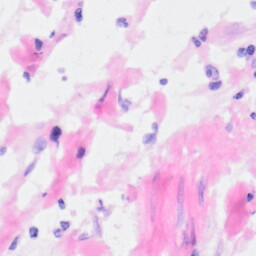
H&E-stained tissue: Kidney